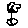
Label: flower